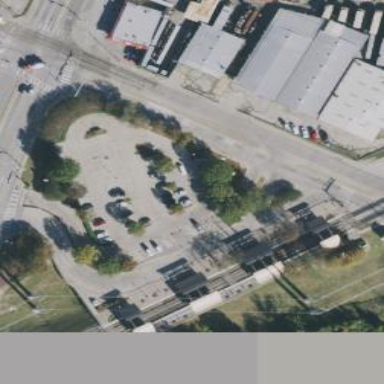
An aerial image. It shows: Light rail station in railway land use area.